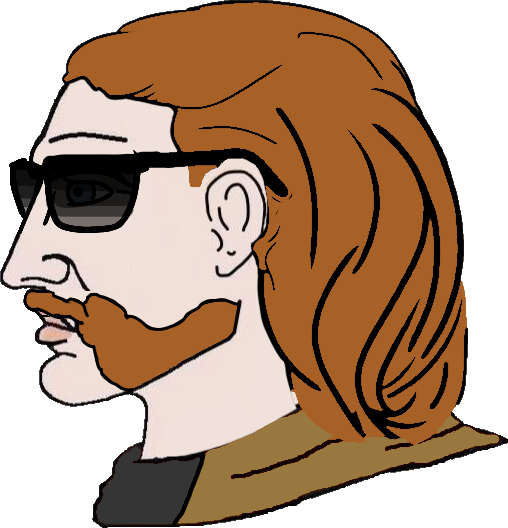
Label: 4_Yes_Chad